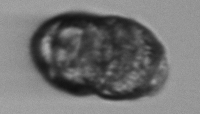
Label: Margalefidinium